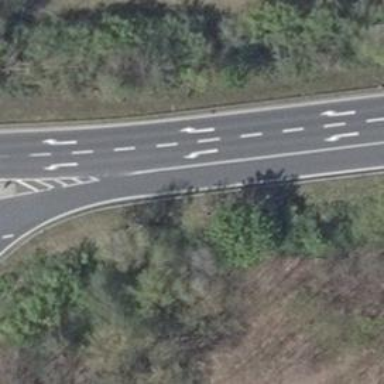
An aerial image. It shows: Asphalt motorway link.